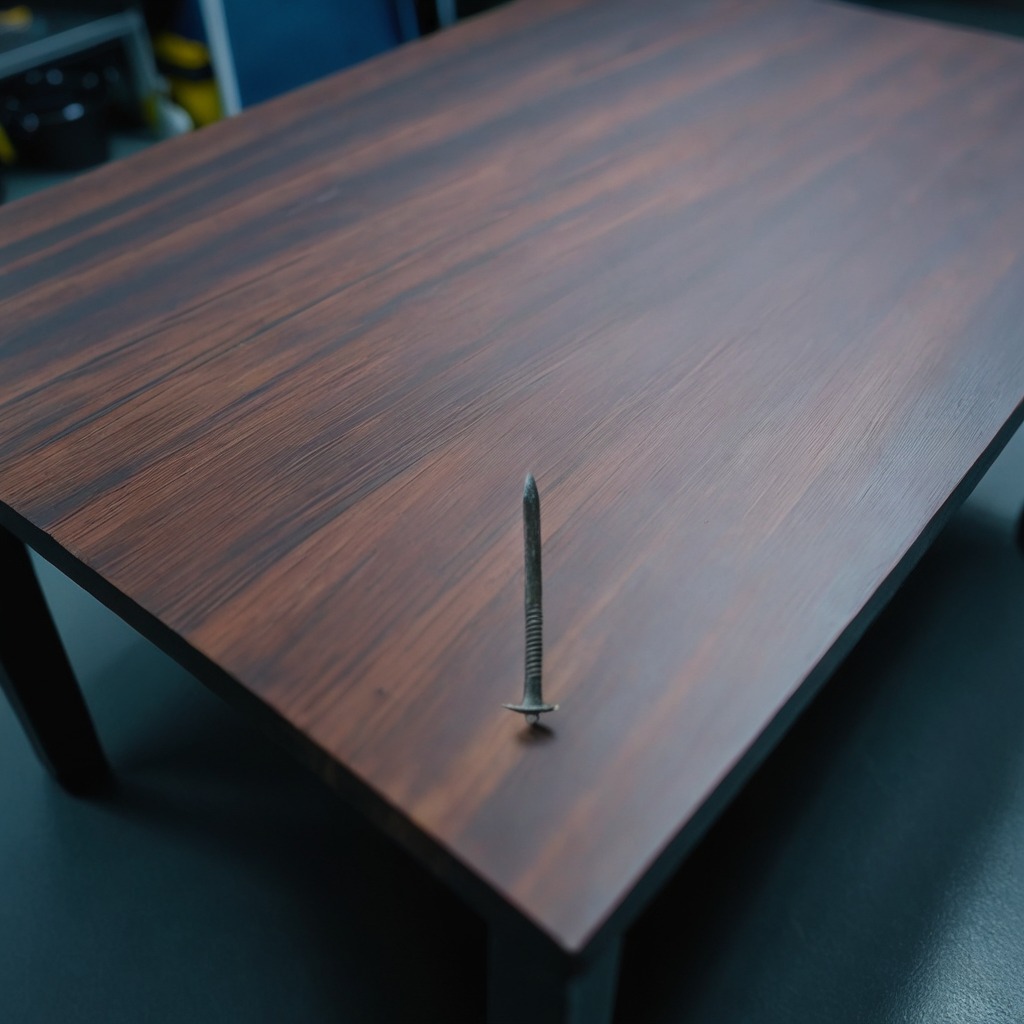
A nail is lying on a table in the garage.